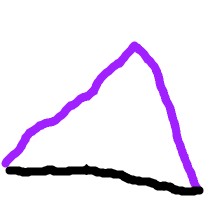
Shape: triangle